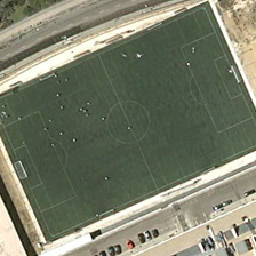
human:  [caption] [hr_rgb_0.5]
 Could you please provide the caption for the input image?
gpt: There are many people who play football on a green football field surrounded by white borders

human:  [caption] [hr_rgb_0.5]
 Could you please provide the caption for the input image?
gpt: Many of the players on the football field are green

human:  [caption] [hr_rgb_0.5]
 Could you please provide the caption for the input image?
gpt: There's a lot of people playing football on a green football field Surrounded by white edges

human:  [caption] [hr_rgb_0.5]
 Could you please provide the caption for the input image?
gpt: There are many people playing football on the green football field surrounded by white edges

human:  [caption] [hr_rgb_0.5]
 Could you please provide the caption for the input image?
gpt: Many people play soccer in a green soccer field surrounded by white edges